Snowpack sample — Loveland Pass, Silver Plume, Colorado, USA (2/11/26, 12:00 PM MST)
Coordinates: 39.663, -105.886
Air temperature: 35 °F
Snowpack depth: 82 cm
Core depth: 30 cm
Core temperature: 28.4 °F
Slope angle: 13°, slope face: 12°
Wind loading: high
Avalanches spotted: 1
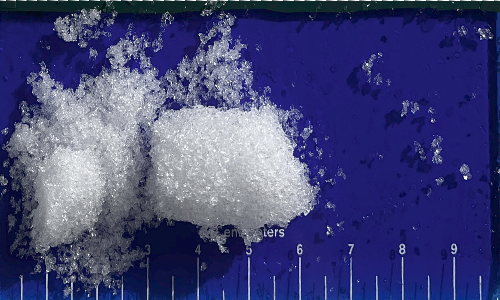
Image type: core
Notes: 1 small avalanche spotted on the north side of the bowl, lots of wind loading